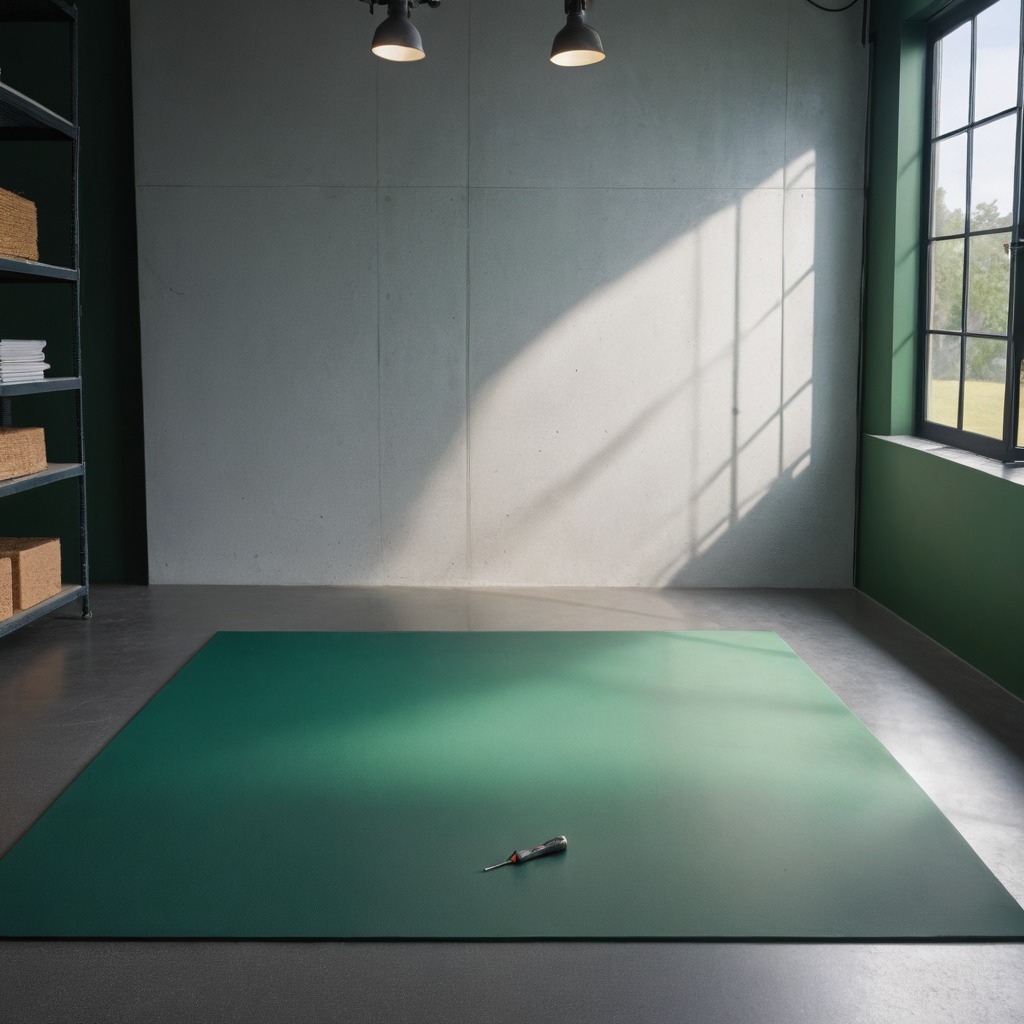
A screwdriver lies on the green rubber mat inside a workshop under bright overhead lighting crisp shadows high clarity worn but beneath the mat.